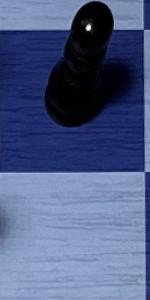
Label: Empty